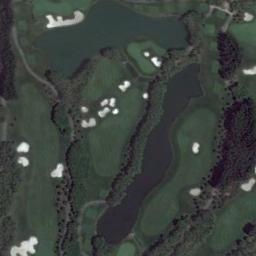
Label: golf_course